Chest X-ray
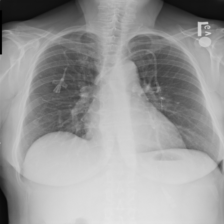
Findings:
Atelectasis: negative
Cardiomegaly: negative
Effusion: negative
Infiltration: negative
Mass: negative
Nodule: negative
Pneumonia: negative
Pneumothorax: negative
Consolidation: negative
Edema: negative
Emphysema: negative
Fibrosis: negative
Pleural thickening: negative
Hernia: negative